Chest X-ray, AP view. Patient: 32 years old, sex F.
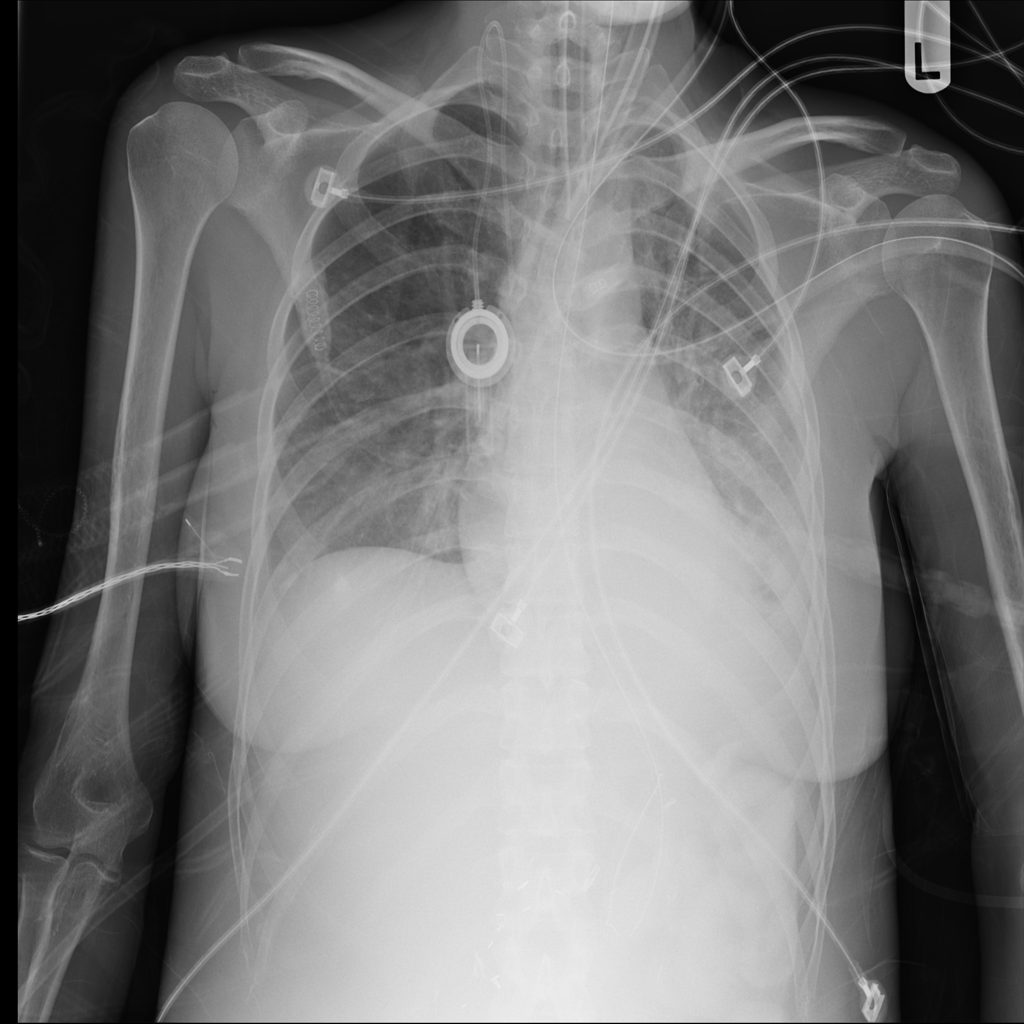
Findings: Atelectasis, Consolidation, Effusion